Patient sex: M
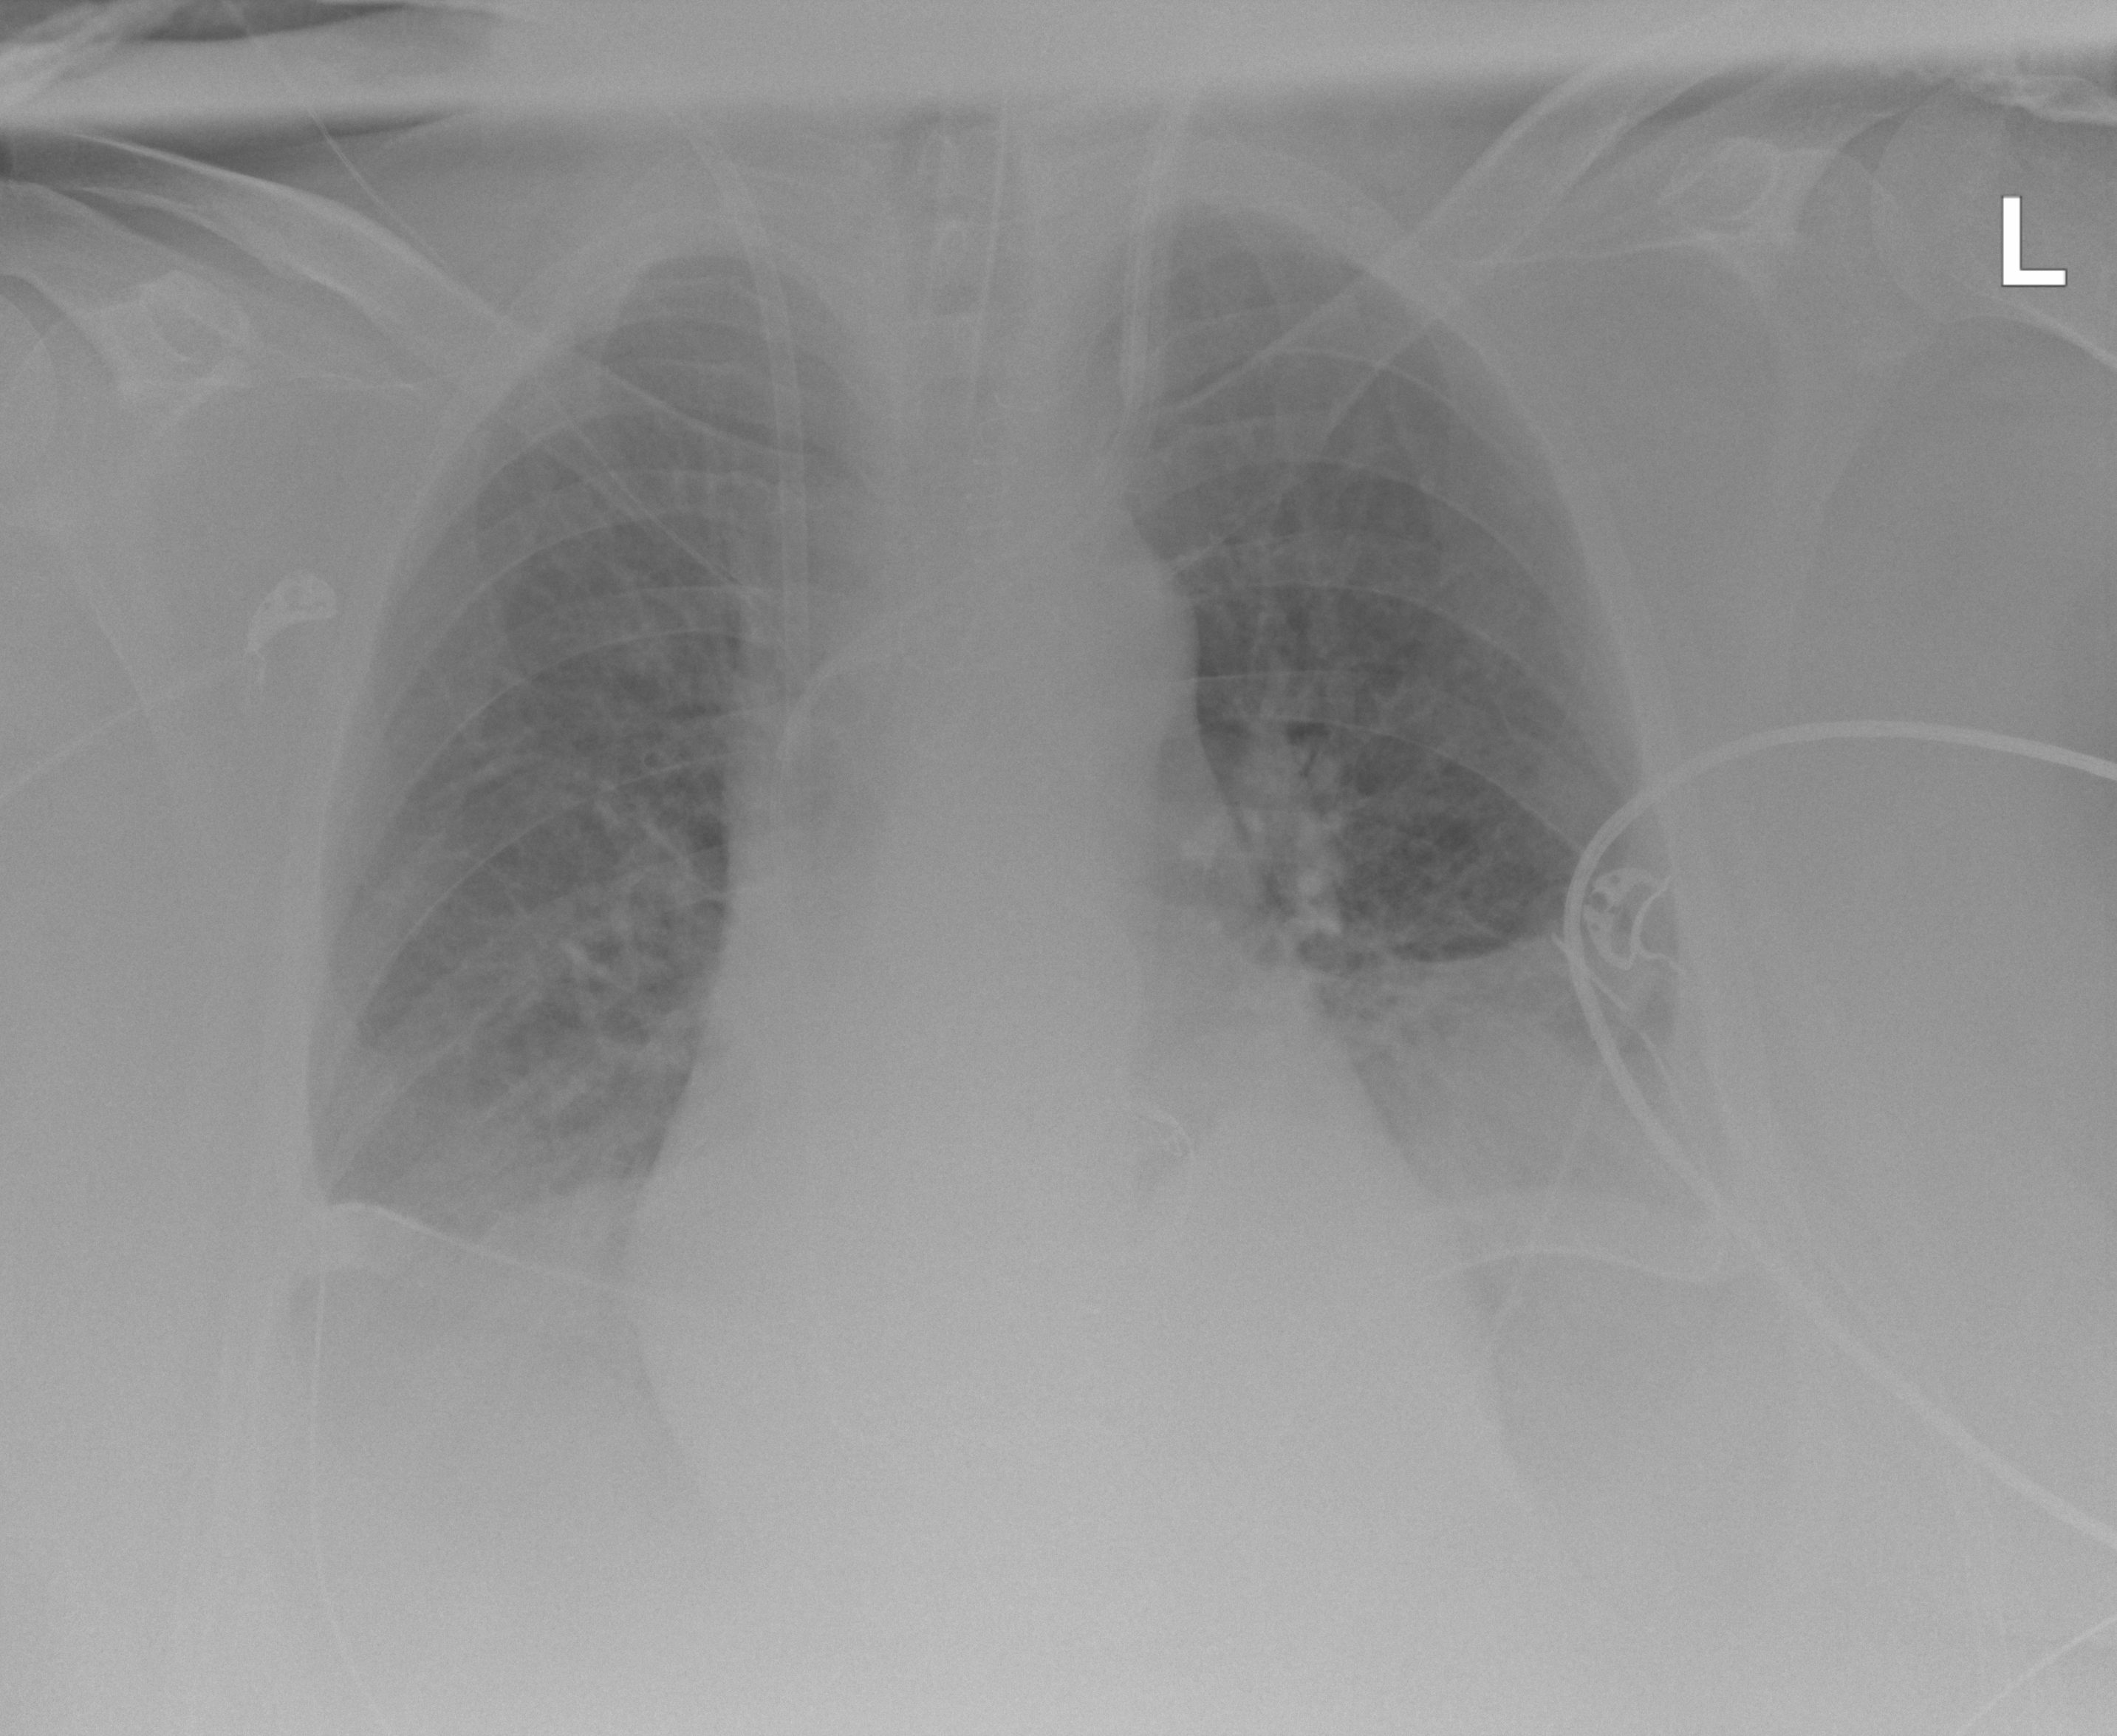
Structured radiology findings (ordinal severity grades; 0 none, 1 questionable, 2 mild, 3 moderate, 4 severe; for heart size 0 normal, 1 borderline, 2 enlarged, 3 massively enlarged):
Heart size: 0
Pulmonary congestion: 2
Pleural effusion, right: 2
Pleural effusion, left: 3
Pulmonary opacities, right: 0
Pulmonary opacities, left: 0
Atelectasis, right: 2
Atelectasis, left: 3